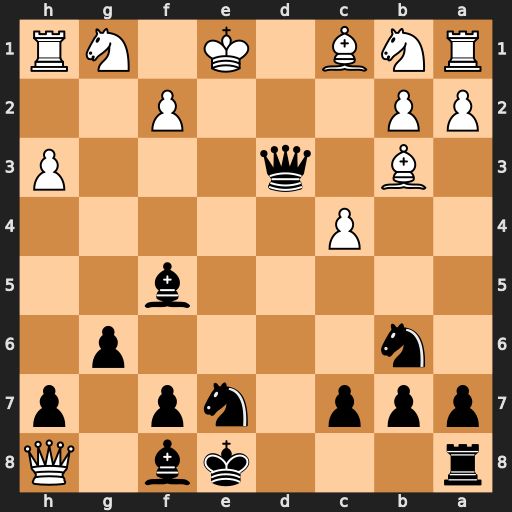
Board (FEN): r3kb1Q/ppp1np1p/1n4p1/5b2/2P5/1B1q3P/PP3P2/RNB1K1NR
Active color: b
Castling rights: KQq
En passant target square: -
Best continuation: Qe4+ Be3 Qxh1